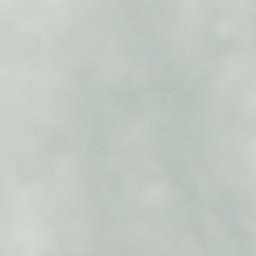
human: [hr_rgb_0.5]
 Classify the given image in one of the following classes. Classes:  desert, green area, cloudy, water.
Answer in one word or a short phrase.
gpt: cloudy